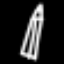
Label: pencil